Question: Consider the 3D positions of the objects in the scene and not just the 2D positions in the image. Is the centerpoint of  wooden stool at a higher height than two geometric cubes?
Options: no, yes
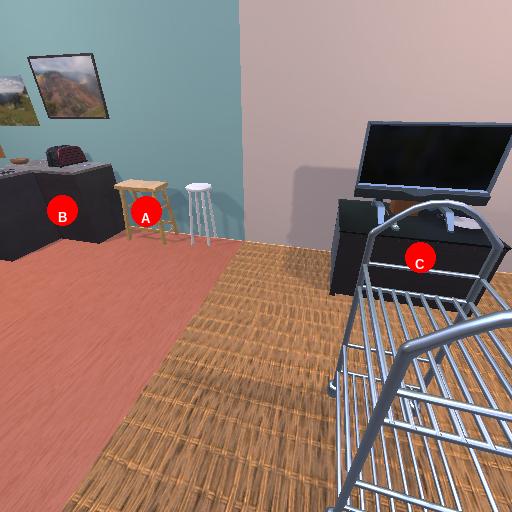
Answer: no